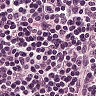
Metastatic tissue present: no